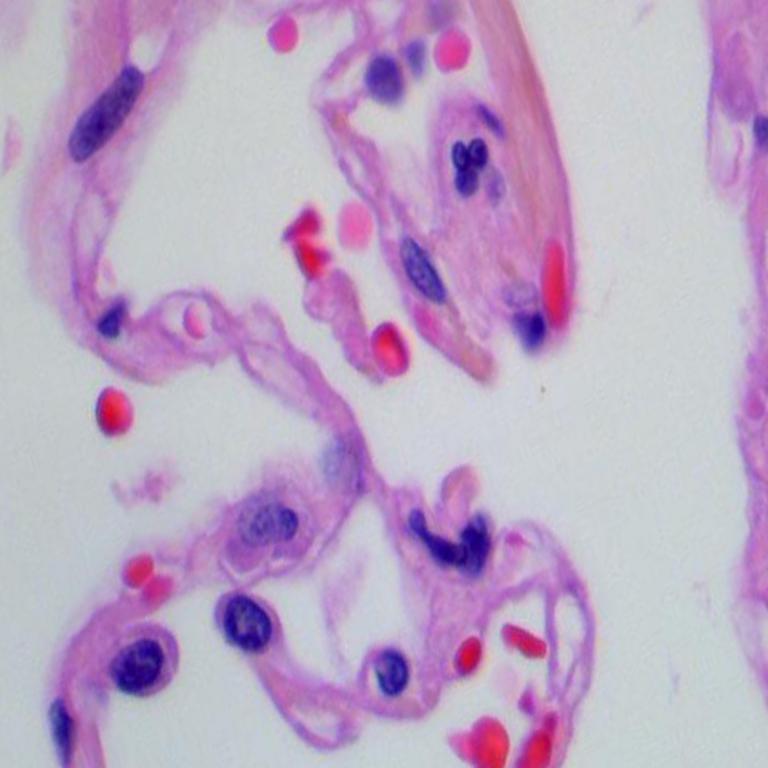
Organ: lung
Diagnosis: benign